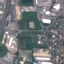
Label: Industrial